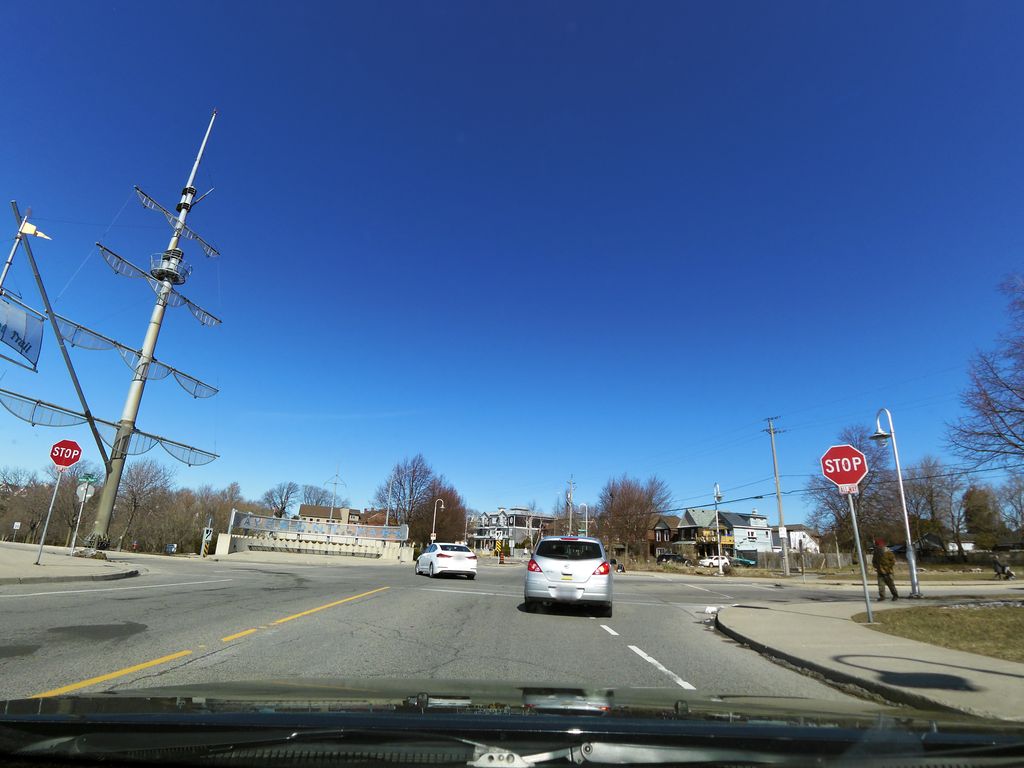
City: hamilton